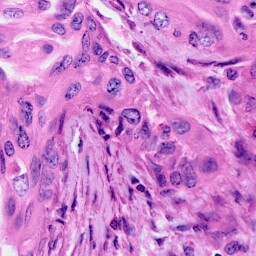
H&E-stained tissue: Cervix